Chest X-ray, PA view. Patient: 63 years old, sex M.
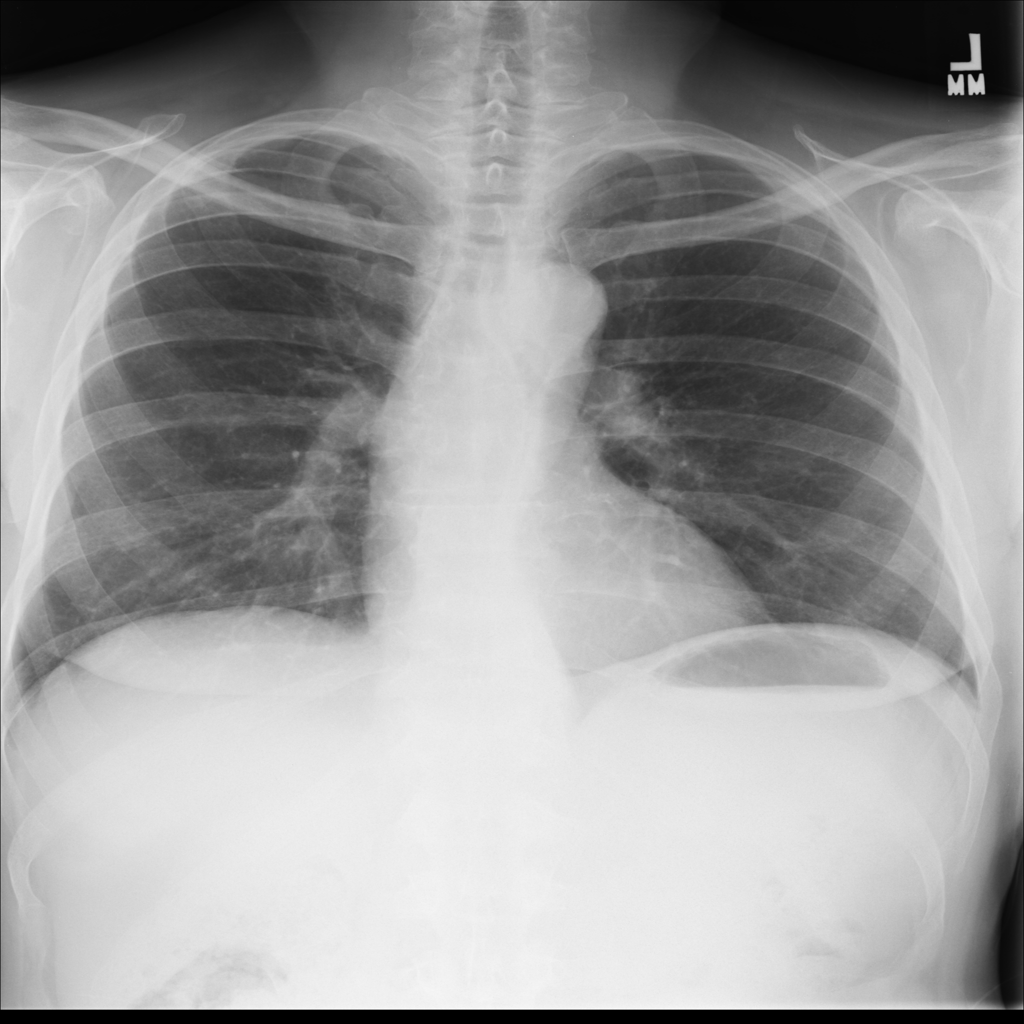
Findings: No Finding